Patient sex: M
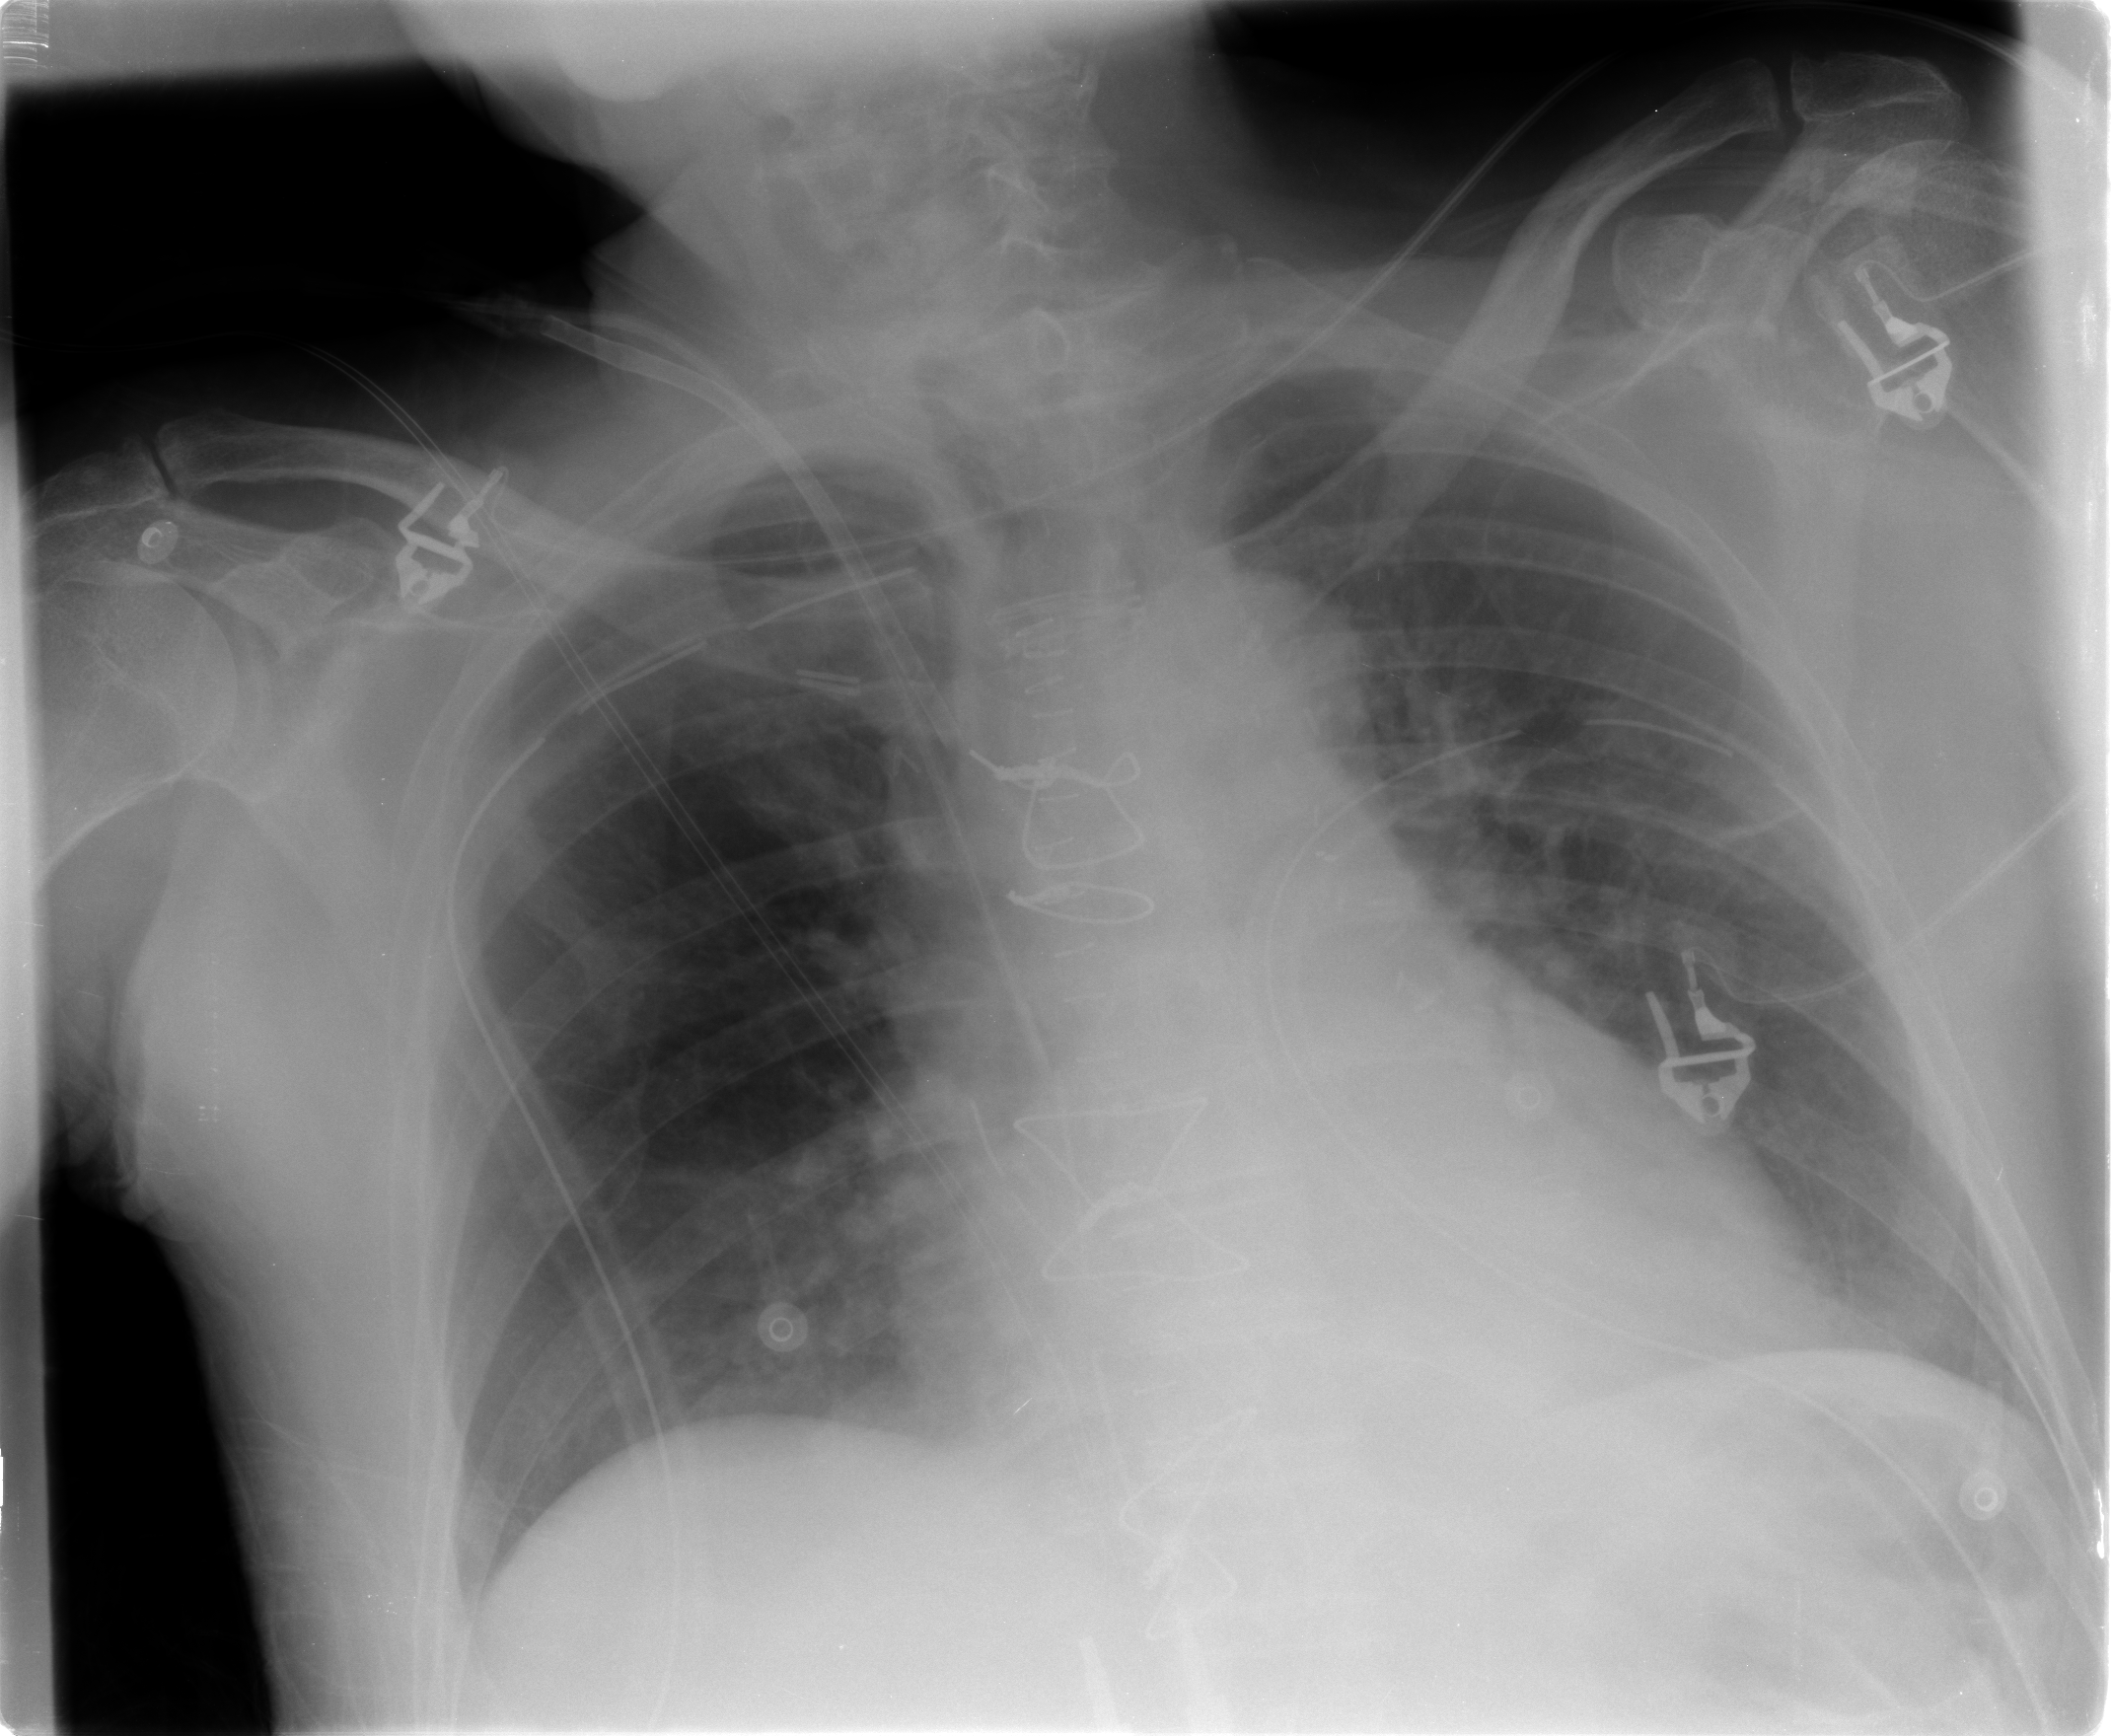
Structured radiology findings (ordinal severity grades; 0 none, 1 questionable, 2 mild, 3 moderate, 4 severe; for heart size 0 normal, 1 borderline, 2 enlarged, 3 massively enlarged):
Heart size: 0
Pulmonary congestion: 2
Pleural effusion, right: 0
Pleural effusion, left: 0
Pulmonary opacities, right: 1
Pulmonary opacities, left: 1
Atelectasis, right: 0
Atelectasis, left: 0